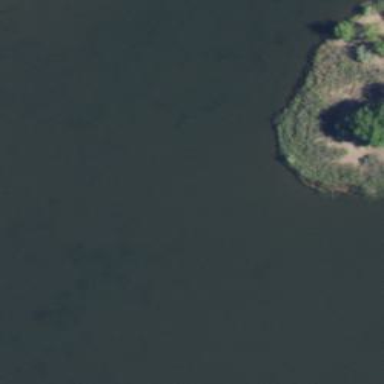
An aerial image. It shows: Lake in wetland area.